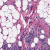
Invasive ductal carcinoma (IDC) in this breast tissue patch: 0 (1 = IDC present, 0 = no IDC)